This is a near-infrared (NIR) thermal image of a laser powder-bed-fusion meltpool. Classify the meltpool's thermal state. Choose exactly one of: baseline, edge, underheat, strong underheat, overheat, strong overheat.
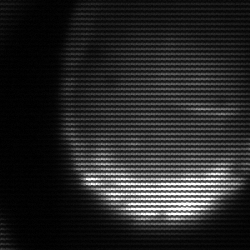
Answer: edge